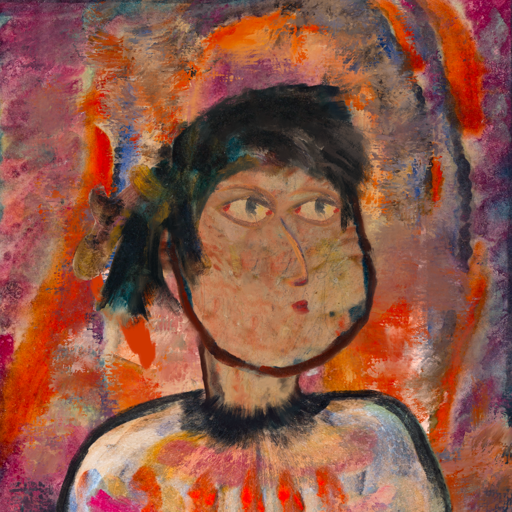
Background: Experience, Head And Neck Side: Orphan, Face Side: GypsyMother, Bust: Childish, Hair Side: Pipe, Head Accessory: Blank, Second Necklace: Blank, Necklace: Blank, Baby: Blank